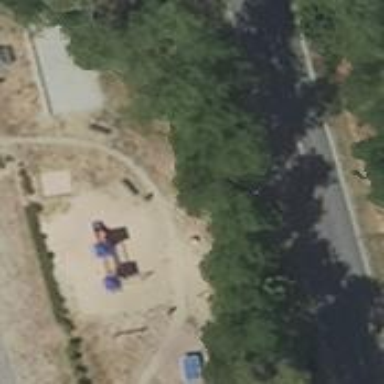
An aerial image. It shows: Playground featuring swings.